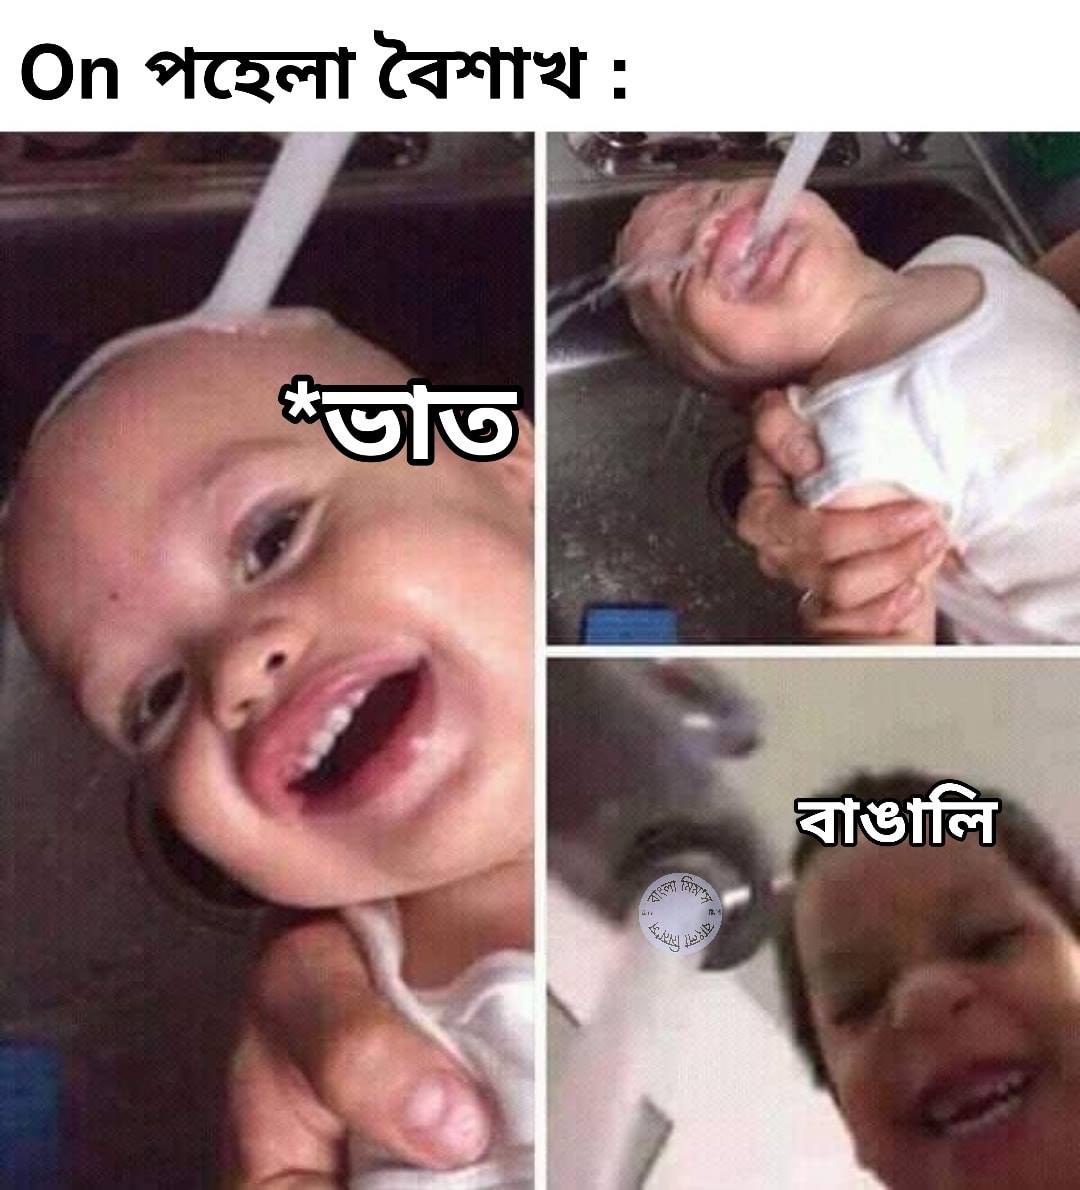
Caption: On পহেলা বৈশাখঃ    *ভাত      বাঙালি
Label: non-hate